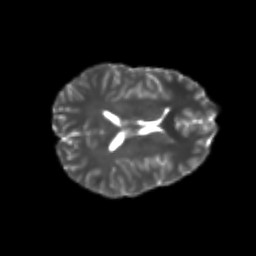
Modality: T2w
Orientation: axial
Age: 23
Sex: female
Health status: healthy
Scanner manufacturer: philips
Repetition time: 7.386 s
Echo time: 0.08599 s